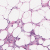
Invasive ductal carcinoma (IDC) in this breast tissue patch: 1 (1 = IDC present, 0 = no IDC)